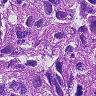
Metastatic tissue present: yes